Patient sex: F
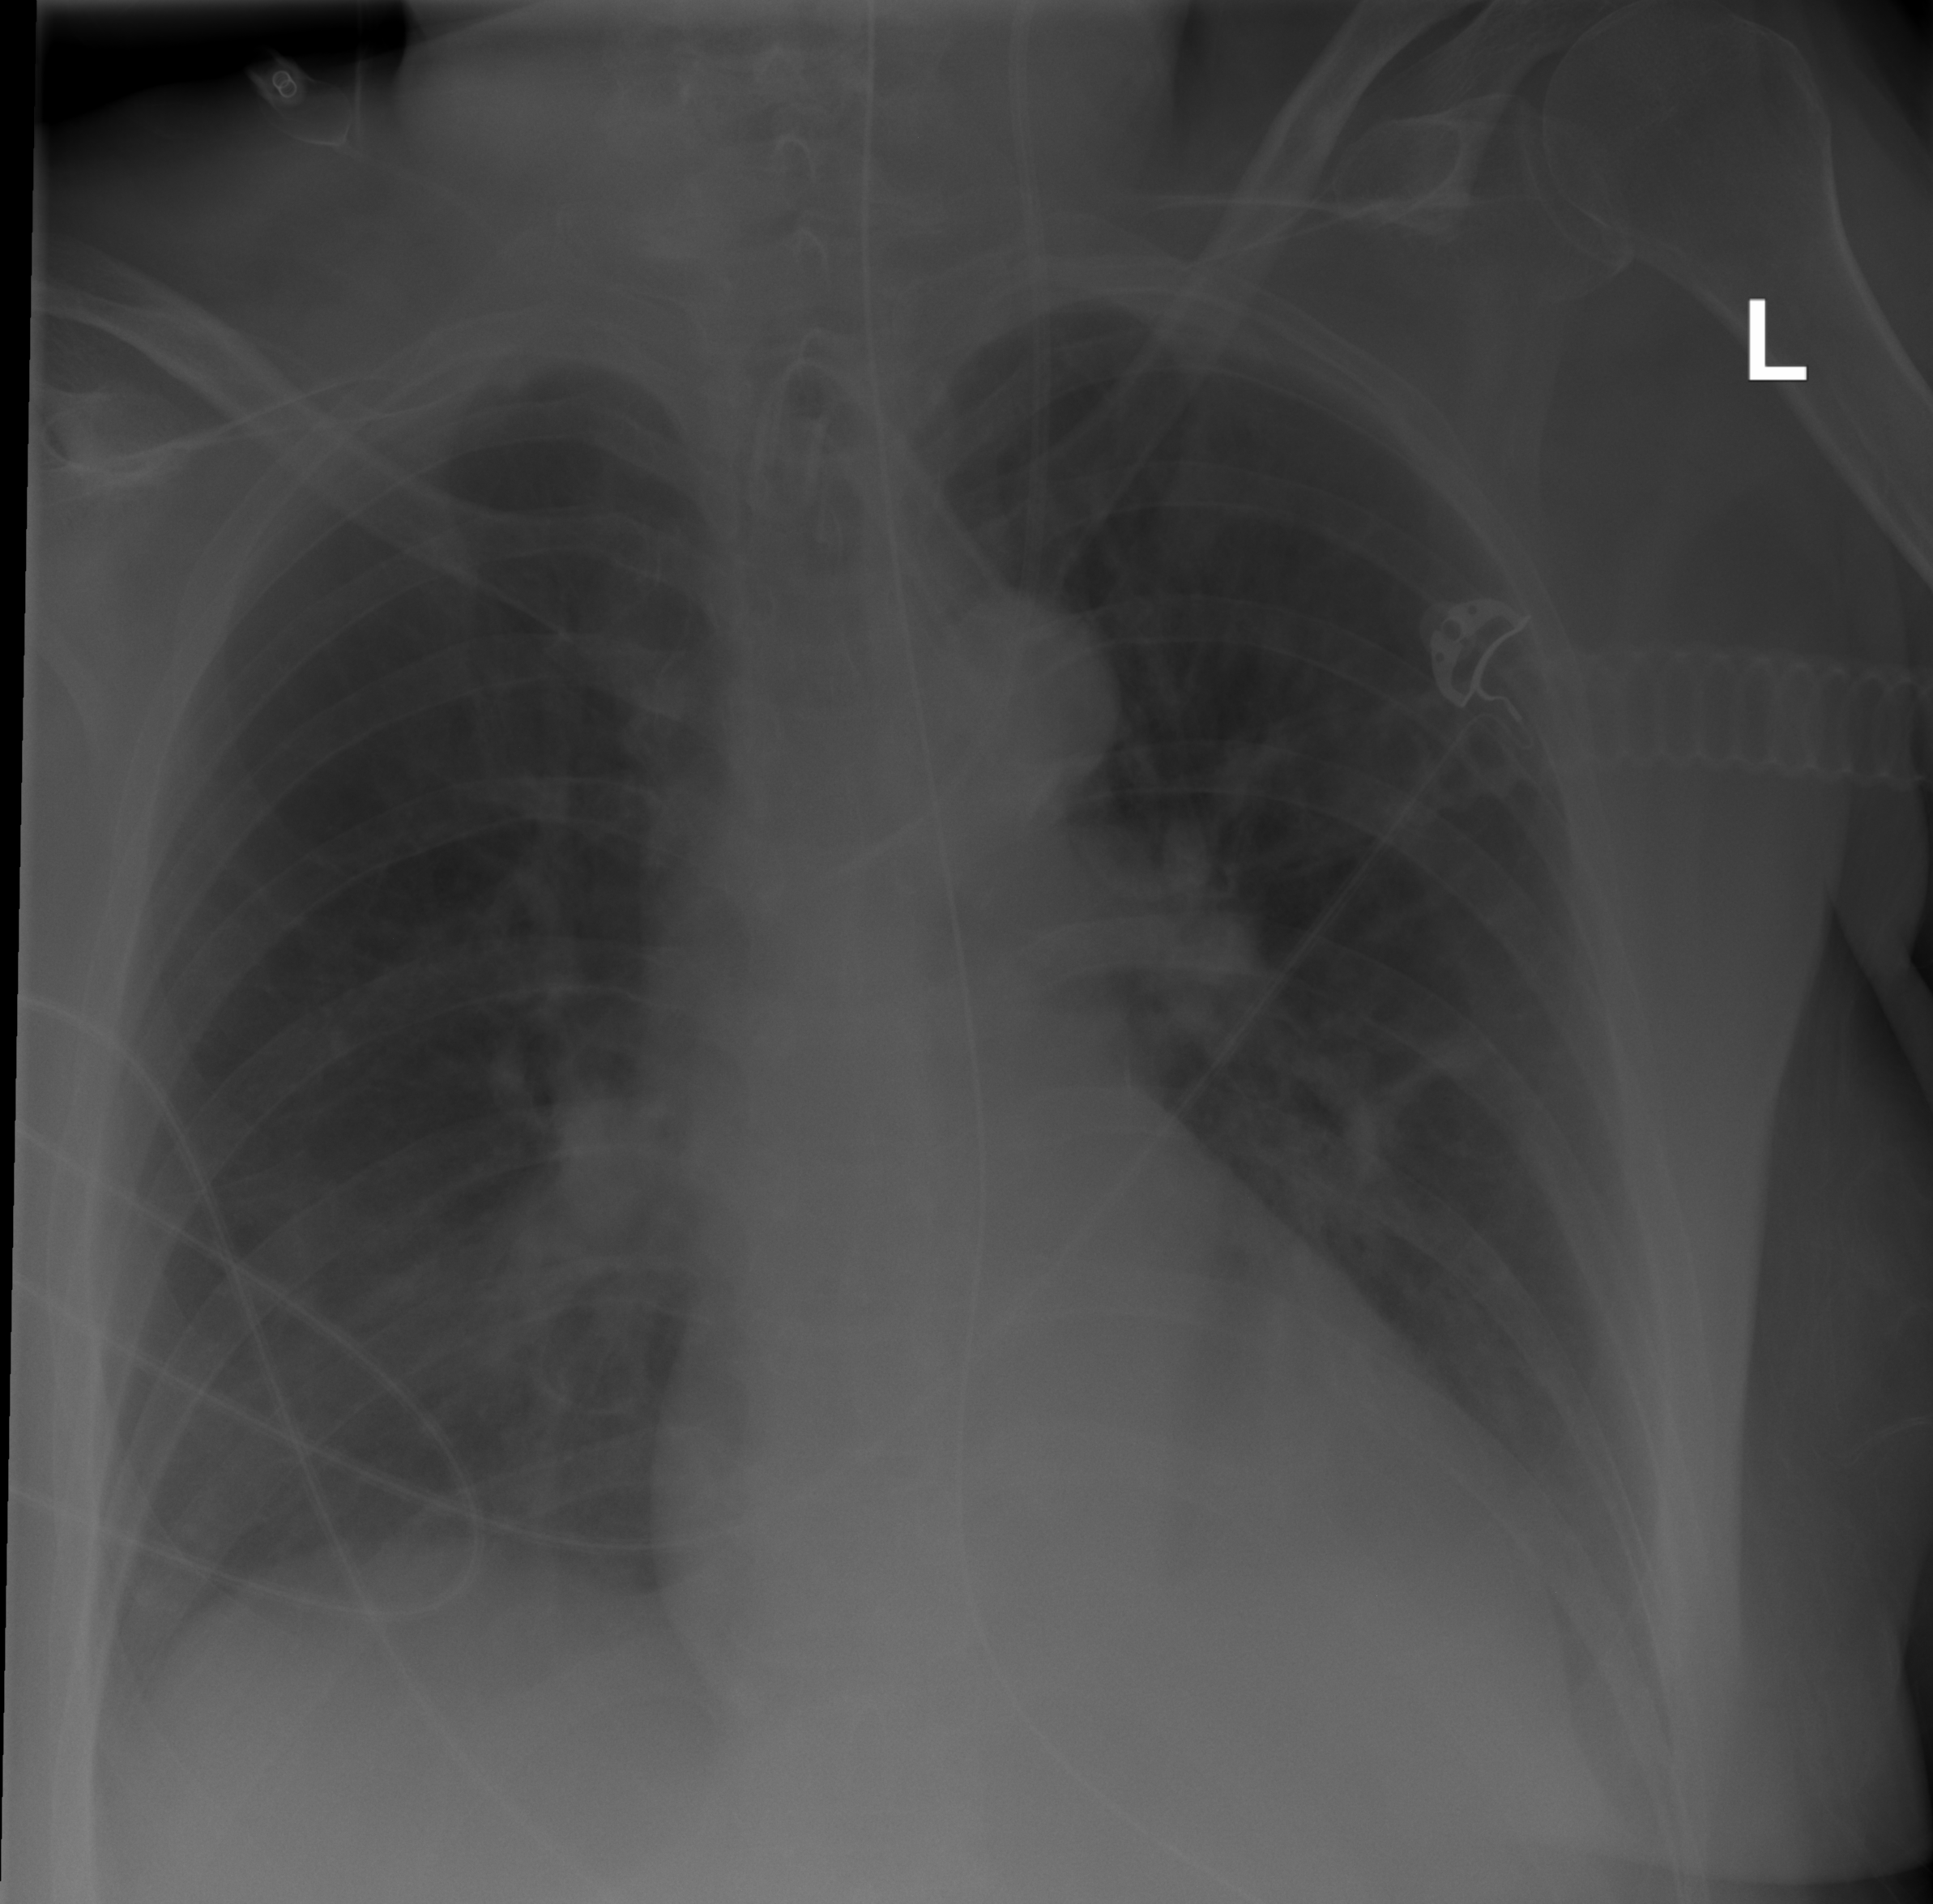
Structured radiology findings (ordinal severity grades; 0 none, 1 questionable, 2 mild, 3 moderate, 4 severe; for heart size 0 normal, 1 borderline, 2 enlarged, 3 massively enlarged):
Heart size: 0
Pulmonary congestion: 0
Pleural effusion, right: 2
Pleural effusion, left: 2
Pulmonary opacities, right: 0
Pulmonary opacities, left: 0
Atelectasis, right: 0
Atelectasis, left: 0